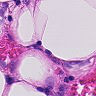
Metastatic tissue present: yes